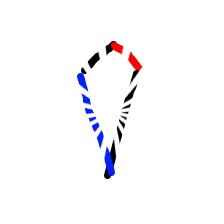
Shape: kite